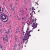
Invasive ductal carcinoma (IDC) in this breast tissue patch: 0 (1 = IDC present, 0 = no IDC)